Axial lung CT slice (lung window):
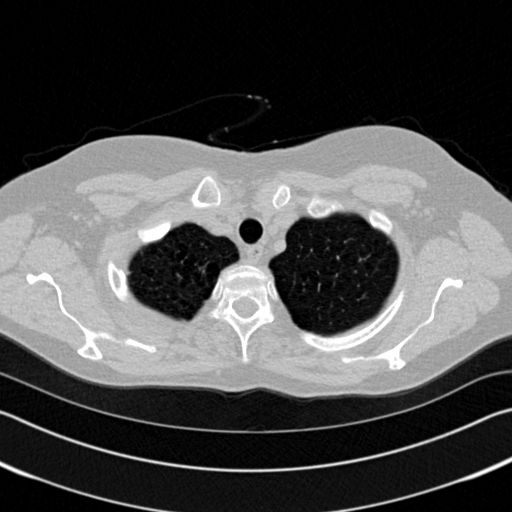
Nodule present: no